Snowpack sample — Loveland Pass, Silver Plume, Colorado, USA (2/11/26, 12:00 PM MST)
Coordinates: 39.663, -105.886
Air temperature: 35 °F
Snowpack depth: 82 cm
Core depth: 10 cm
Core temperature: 15.8 °F
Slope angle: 13°, slope face: 12°
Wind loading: high
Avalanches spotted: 1
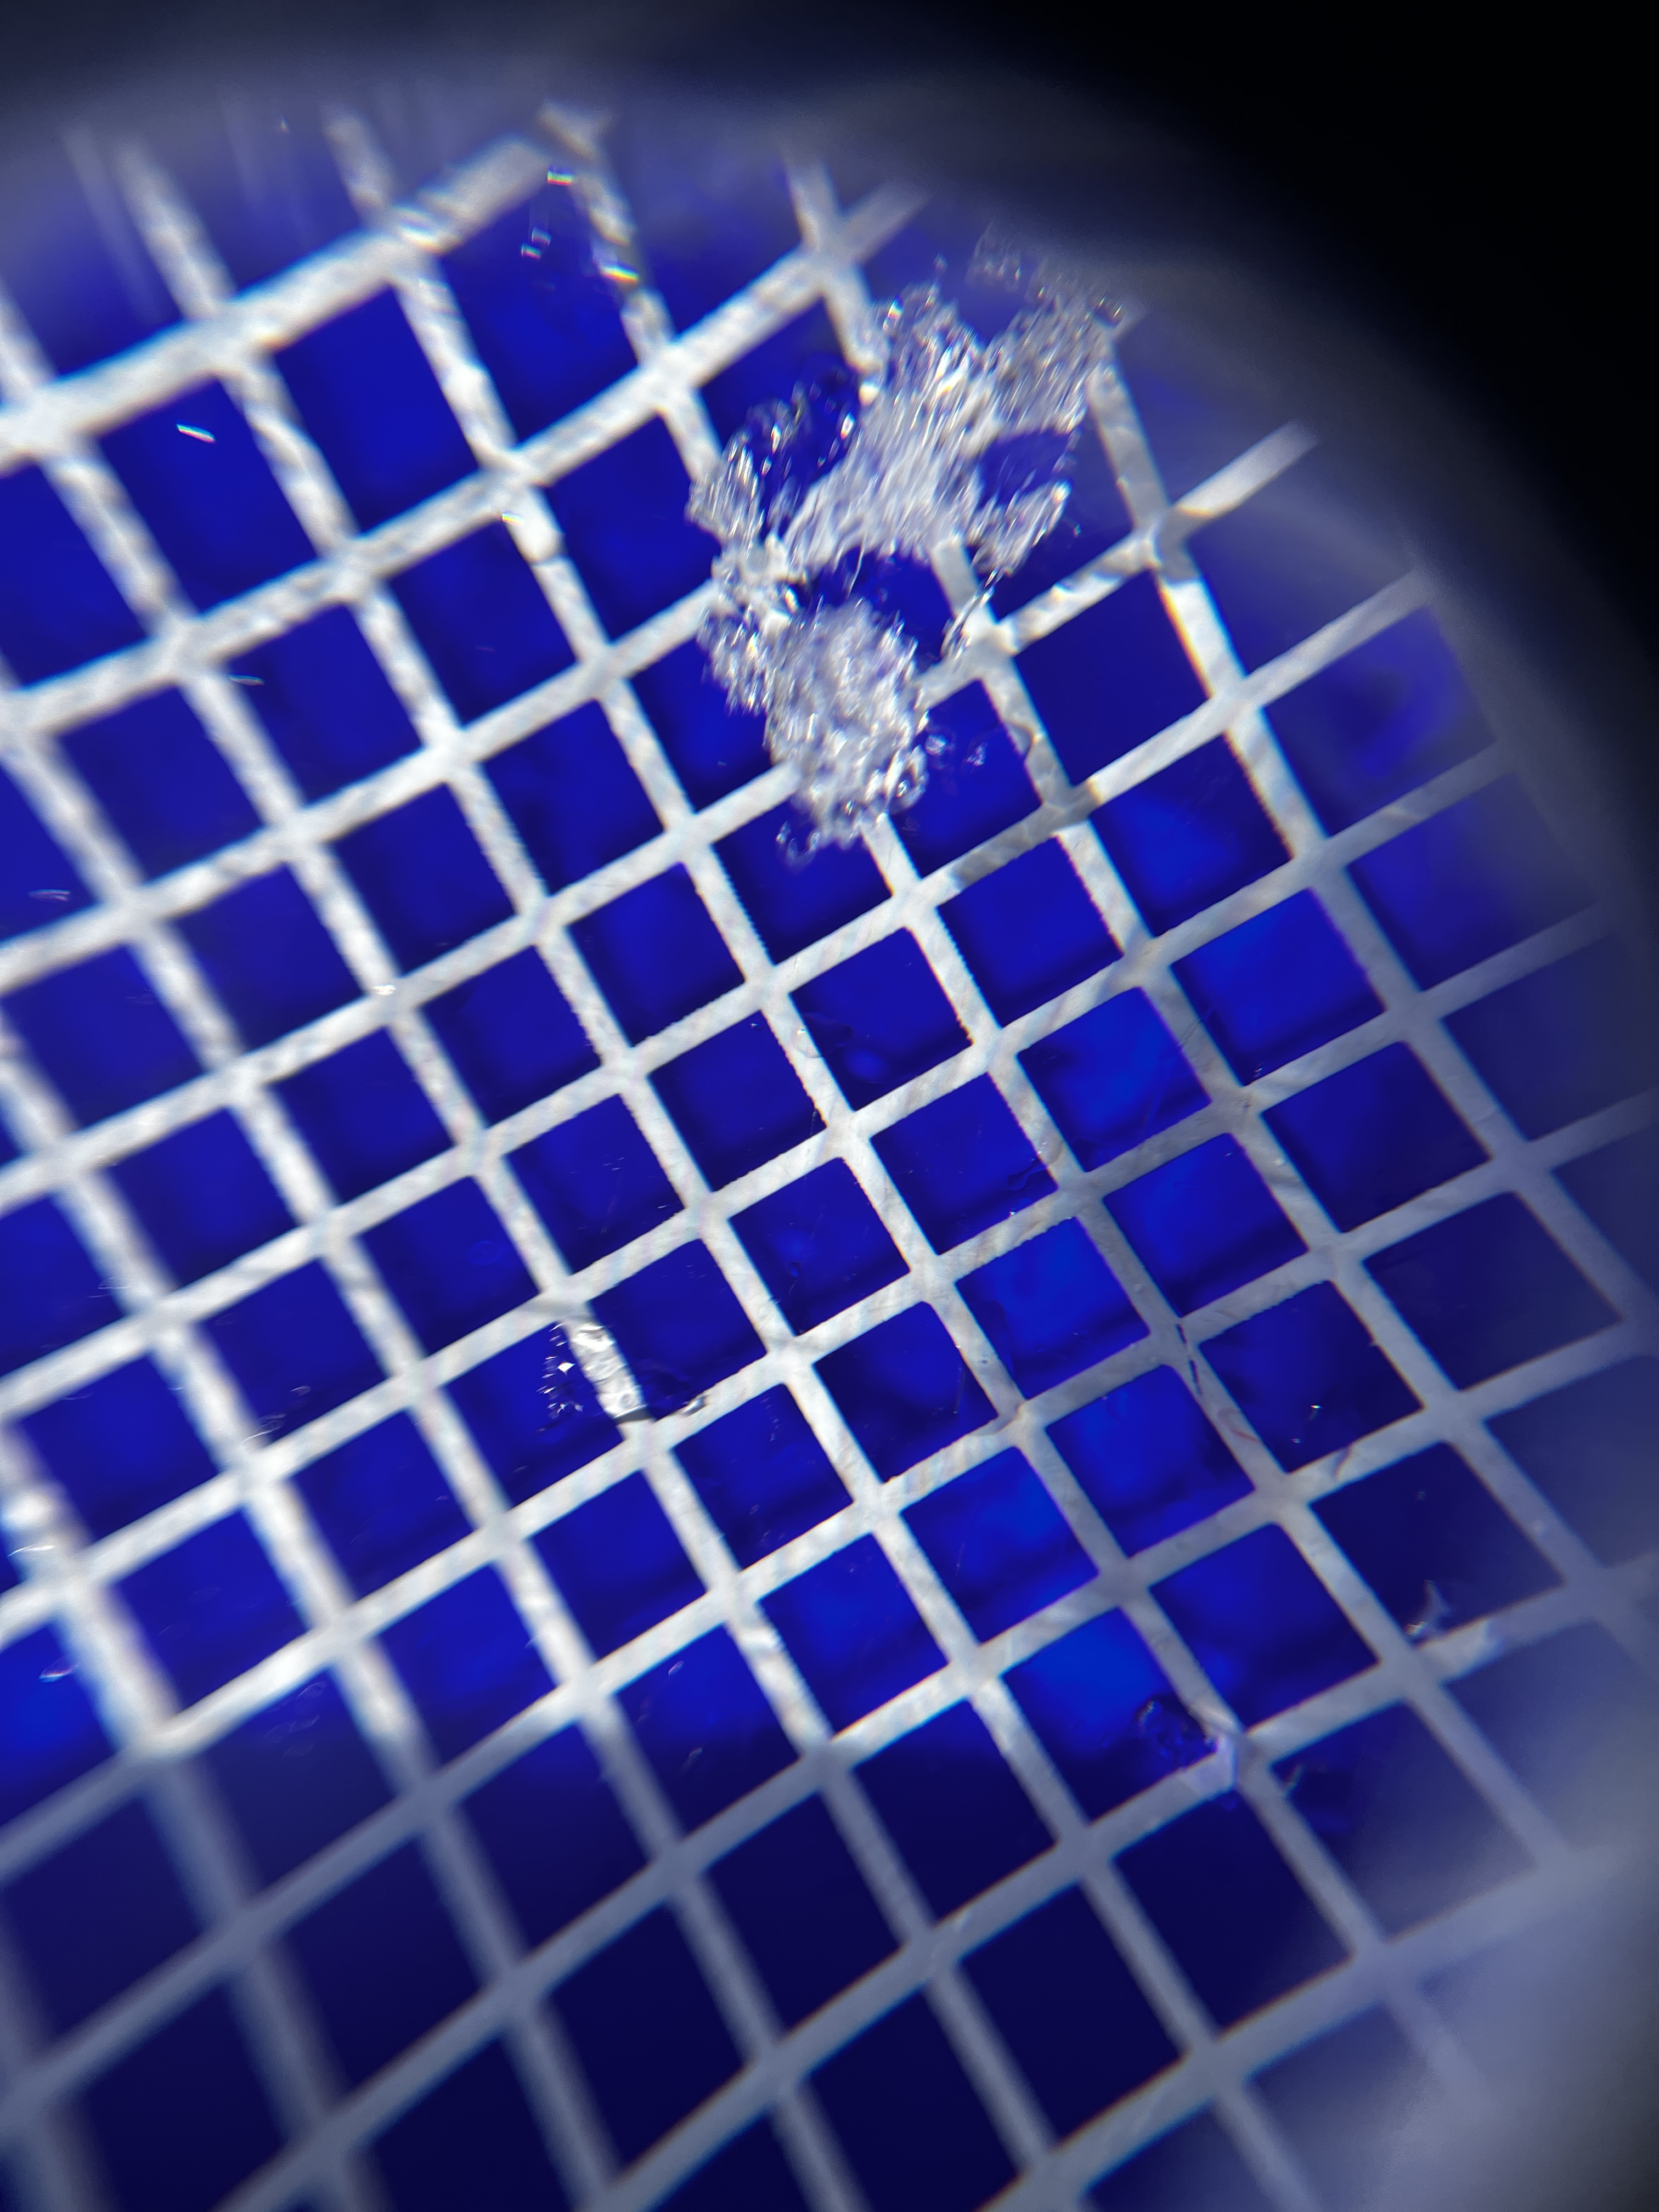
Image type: magnified_profile
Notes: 1 small avalanche spotted on the north side of the bowl, lots of wind loading